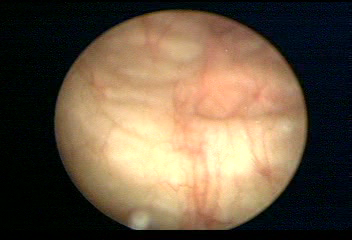
Modality: WLC
Class: Normal mucosa
Bladder cancer association: No